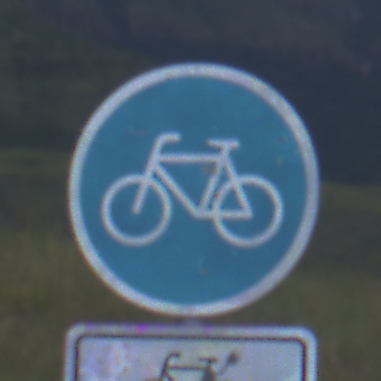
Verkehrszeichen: Radweg
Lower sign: EinspurigeFahrzeugeFrei6
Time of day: SunriseSunset
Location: Outdoor (Nature)
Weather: PartlyCloudy
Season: NotSpecified
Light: Natural